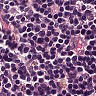
Metastatic tissue present: no